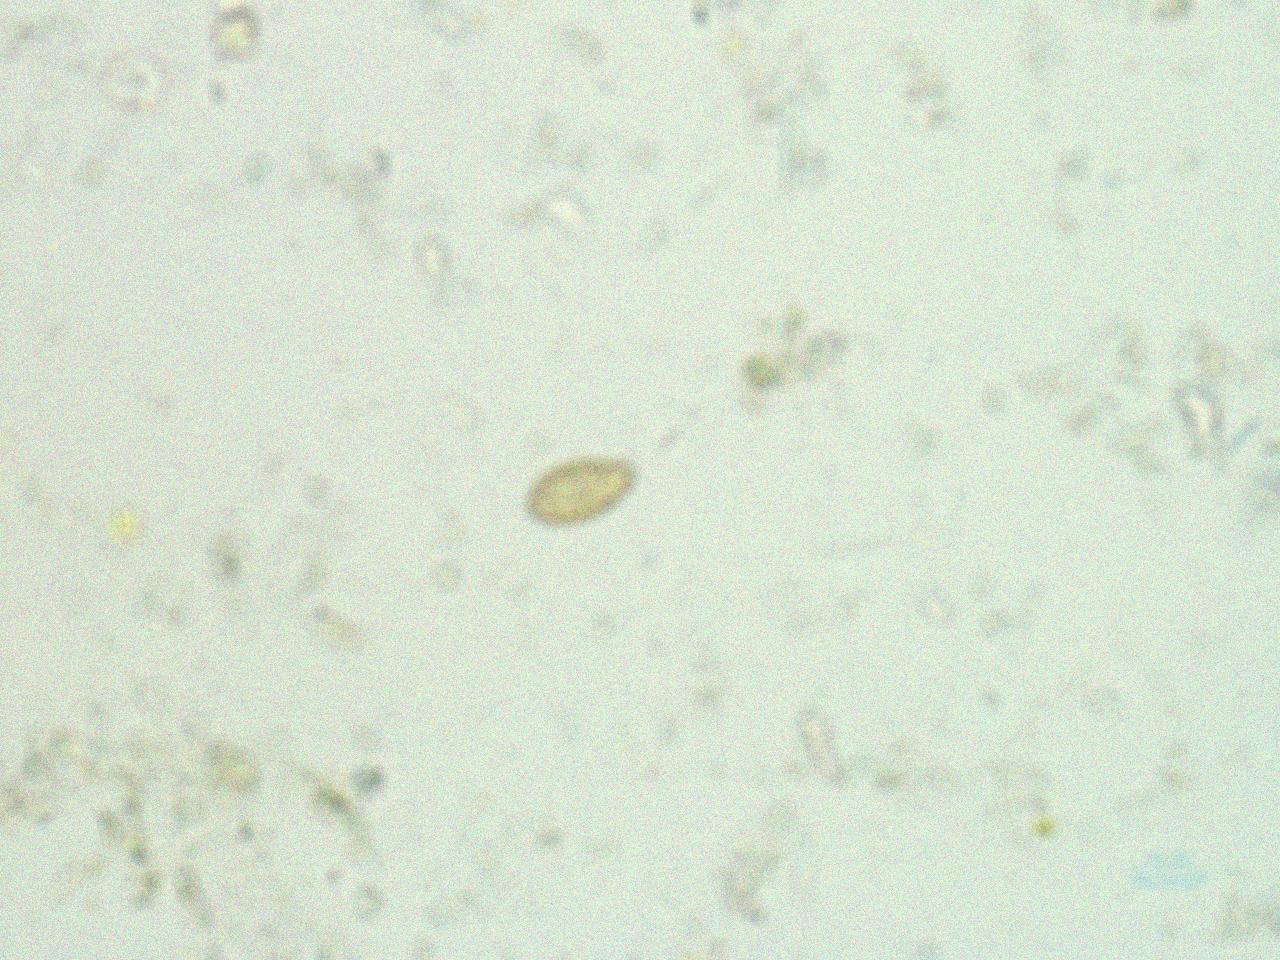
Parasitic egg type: Opisthorchis viverrine